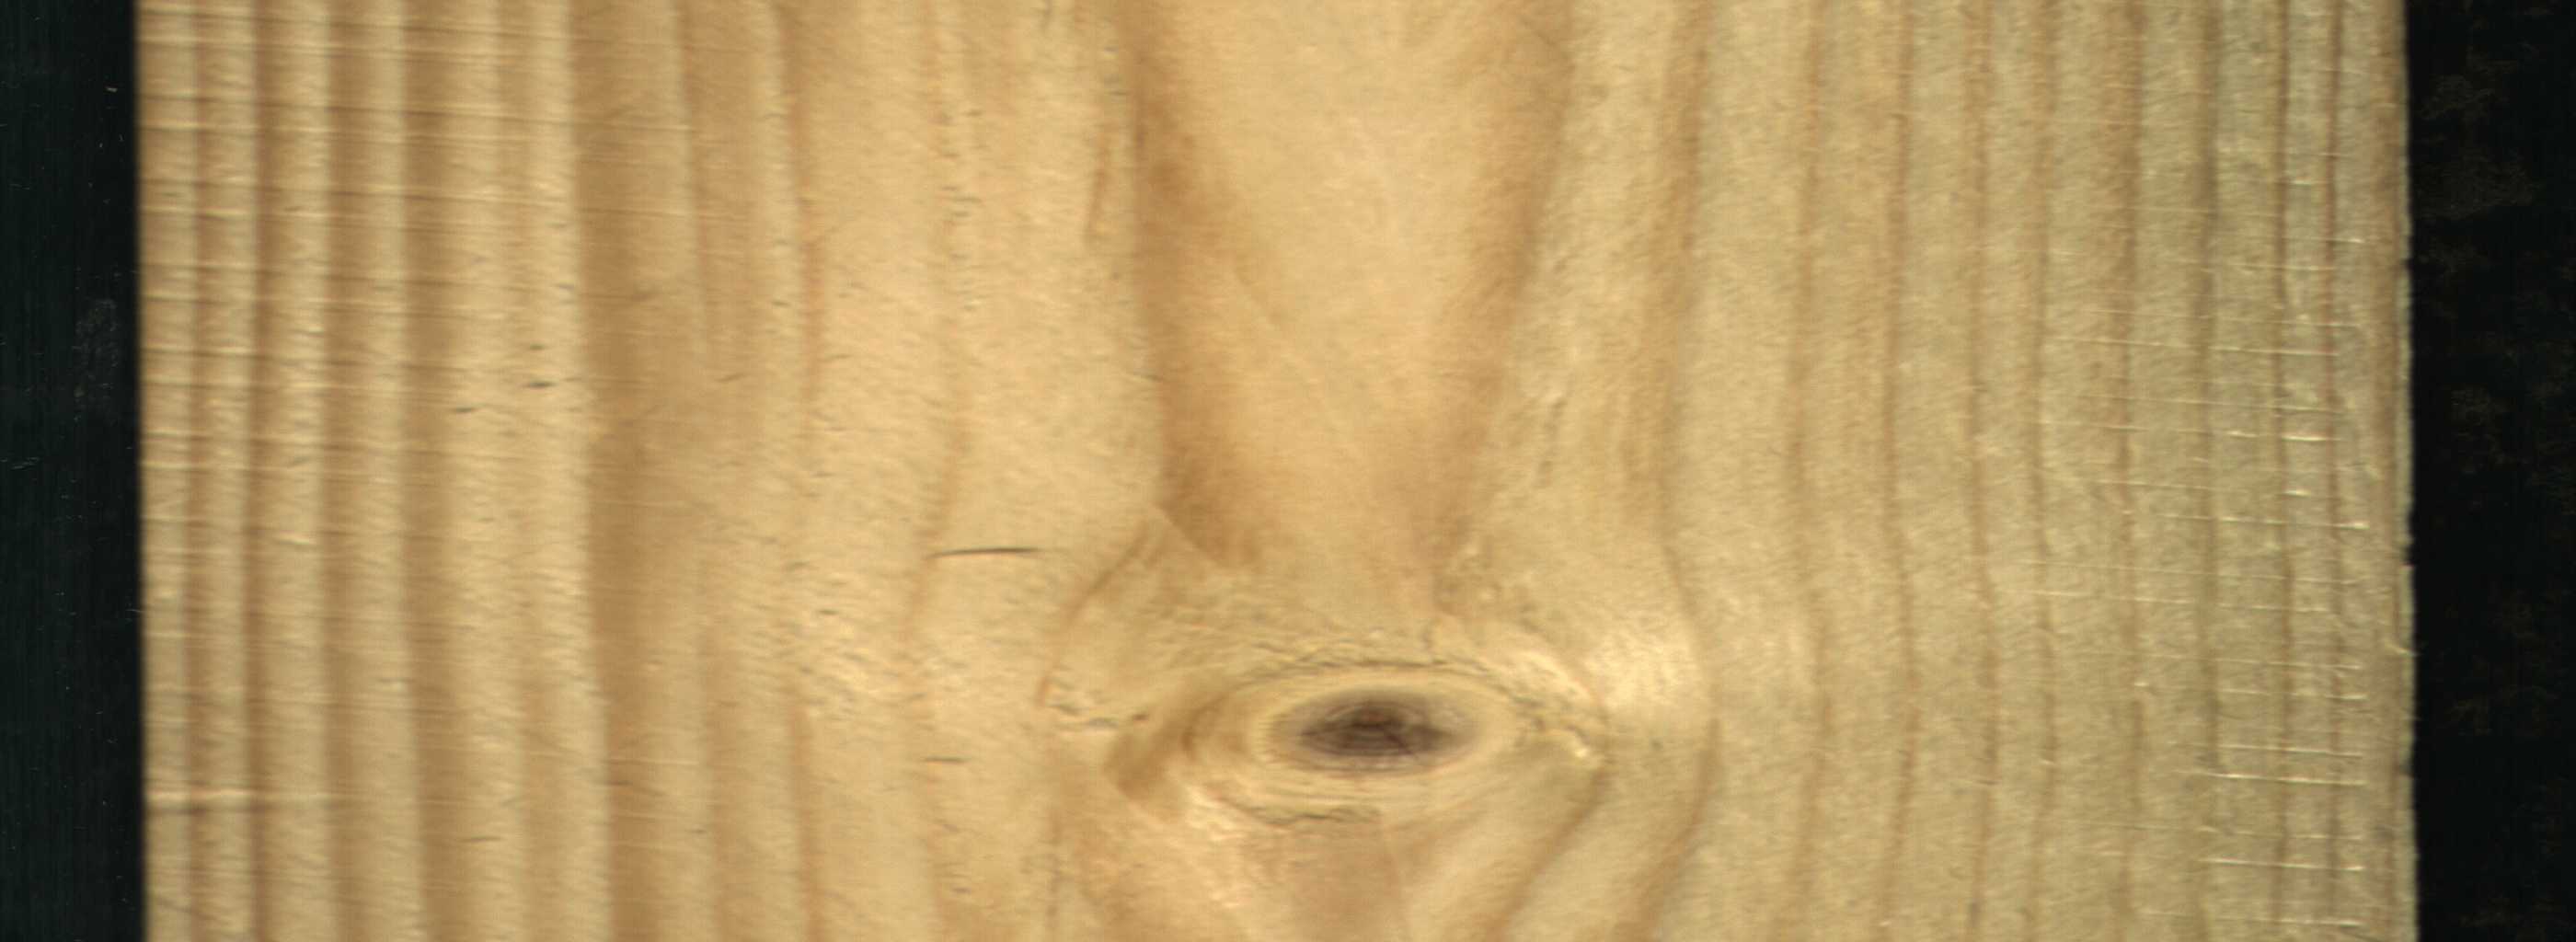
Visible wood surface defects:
Live_Knot